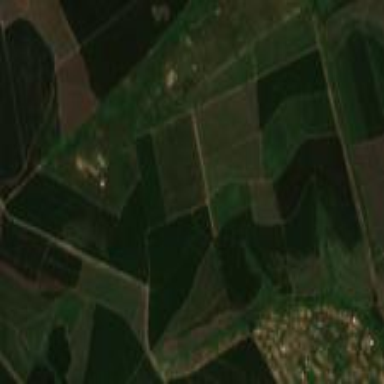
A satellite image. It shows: Forest area designated for plantation forestry.